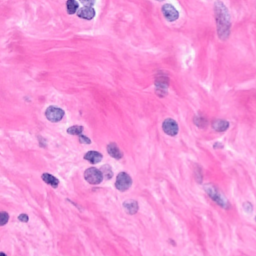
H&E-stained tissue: Breast